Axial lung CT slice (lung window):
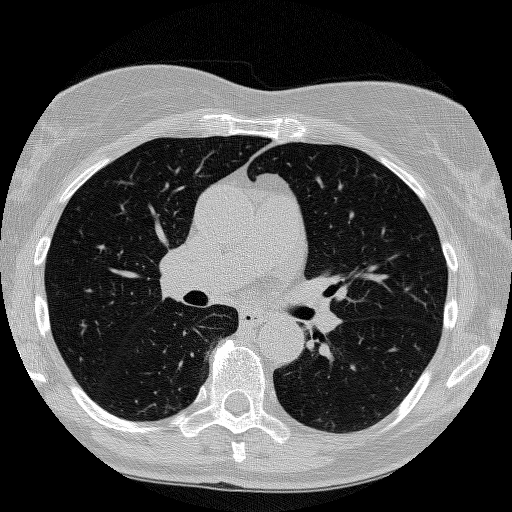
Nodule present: no